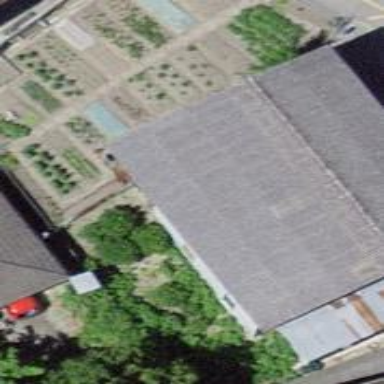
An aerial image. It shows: Rural barn.